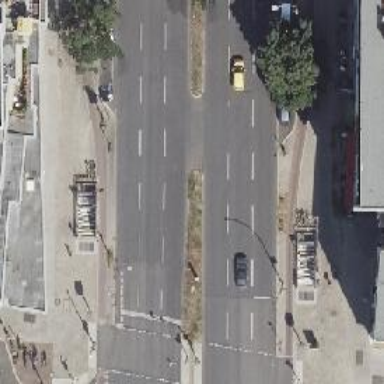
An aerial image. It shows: Secondary road with asphalt surface and cycle track on the right side. It is dual carriageway.